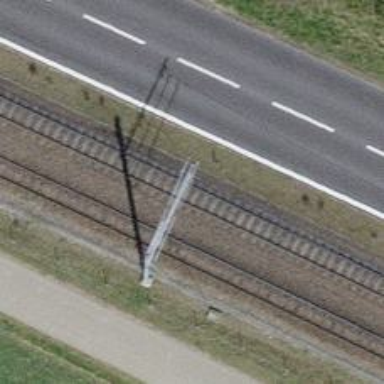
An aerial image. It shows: Narrow gauge railway with electrified contact lines.